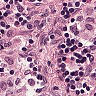
Metastatic tissue present: no